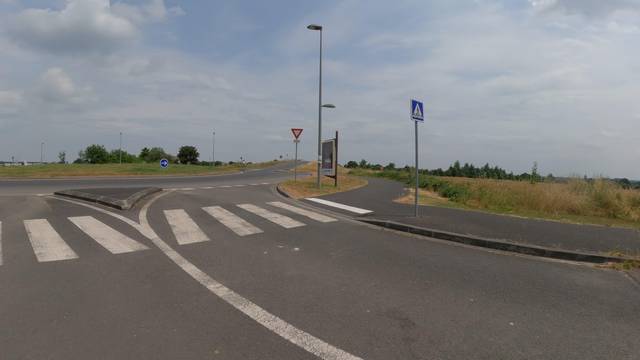
Region: France
Coordinates: 49.186, -0.298